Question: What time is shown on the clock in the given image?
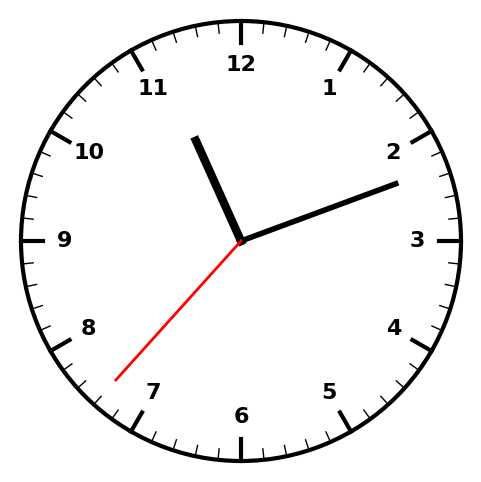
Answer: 11:11:37